Field crop: maize
Growth stage: 2
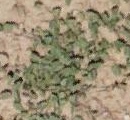
Species: convolvulus